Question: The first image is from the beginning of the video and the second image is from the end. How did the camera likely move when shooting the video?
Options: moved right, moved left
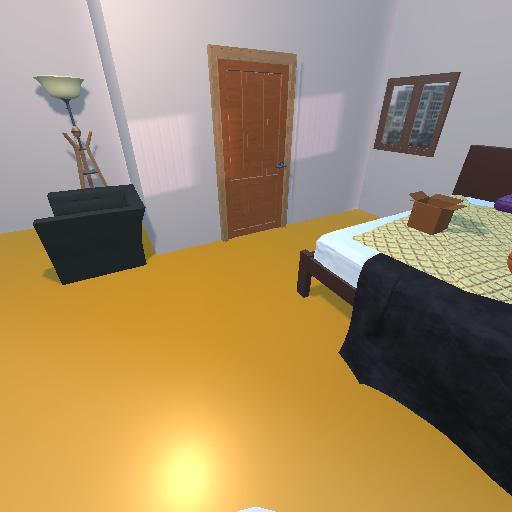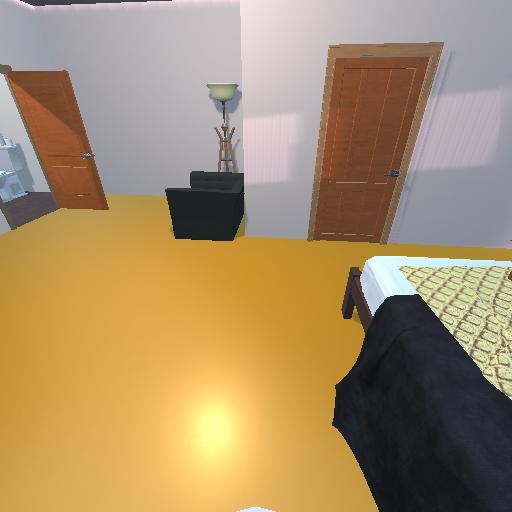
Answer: moved right